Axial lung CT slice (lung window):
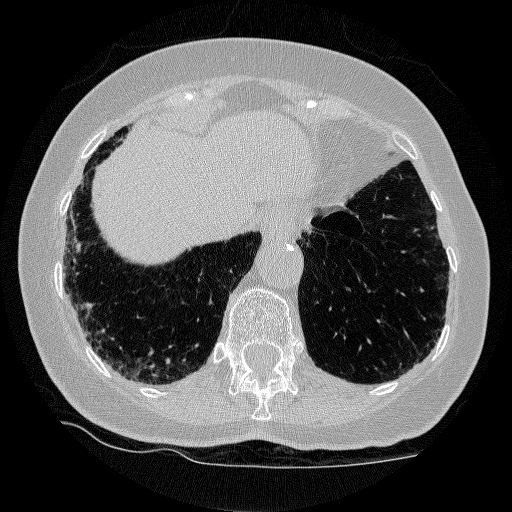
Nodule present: no